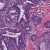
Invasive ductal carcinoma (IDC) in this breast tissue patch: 1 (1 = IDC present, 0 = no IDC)